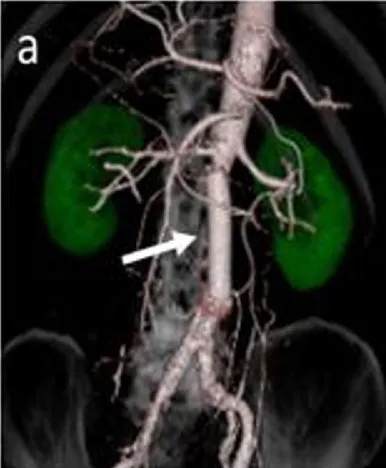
Abdominal computed tomography (CT) scan and duodenography. . (a) Postoperative abdominal CT scan revealed that the I-shaped graft had good patency (white arrow).
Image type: radiology (ct)